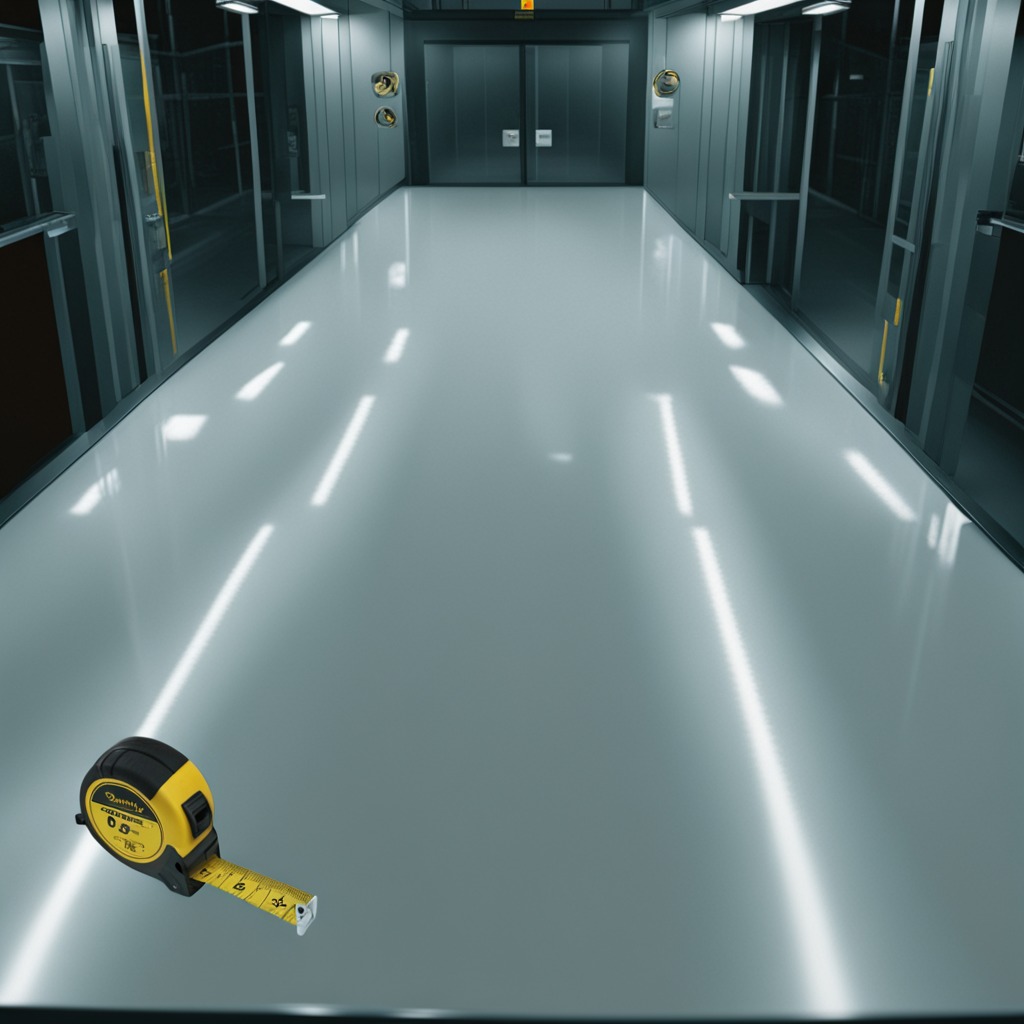
A measuring tape is lying on the high-gloss table in a ship maintenance bay industrial lighting.